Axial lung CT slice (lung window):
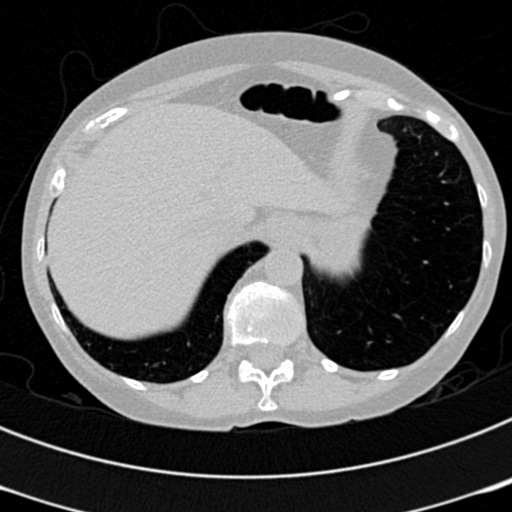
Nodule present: no